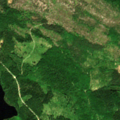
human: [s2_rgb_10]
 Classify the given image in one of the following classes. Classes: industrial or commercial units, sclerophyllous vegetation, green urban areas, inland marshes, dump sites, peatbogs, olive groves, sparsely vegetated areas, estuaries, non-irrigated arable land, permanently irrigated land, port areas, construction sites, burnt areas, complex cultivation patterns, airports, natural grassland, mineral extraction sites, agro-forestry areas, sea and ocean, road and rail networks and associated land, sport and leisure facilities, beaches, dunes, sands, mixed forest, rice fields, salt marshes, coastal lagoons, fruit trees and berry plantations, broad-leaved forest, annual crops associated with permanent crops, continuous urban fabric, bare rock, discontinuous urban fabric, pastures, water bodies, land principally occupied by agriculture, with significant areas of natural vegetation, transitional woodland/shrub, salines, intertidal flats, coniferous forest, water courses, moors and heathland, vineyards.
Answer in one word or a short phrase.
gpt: coniferous forest, mixed forest